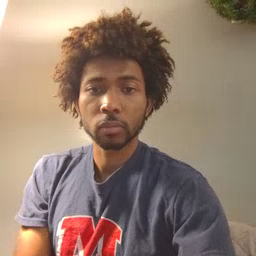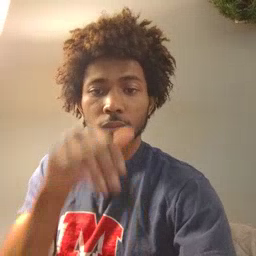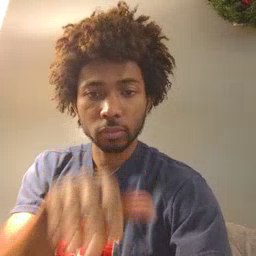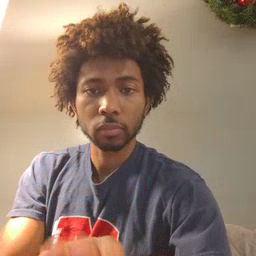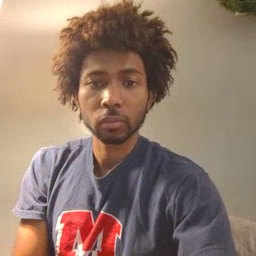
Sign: into